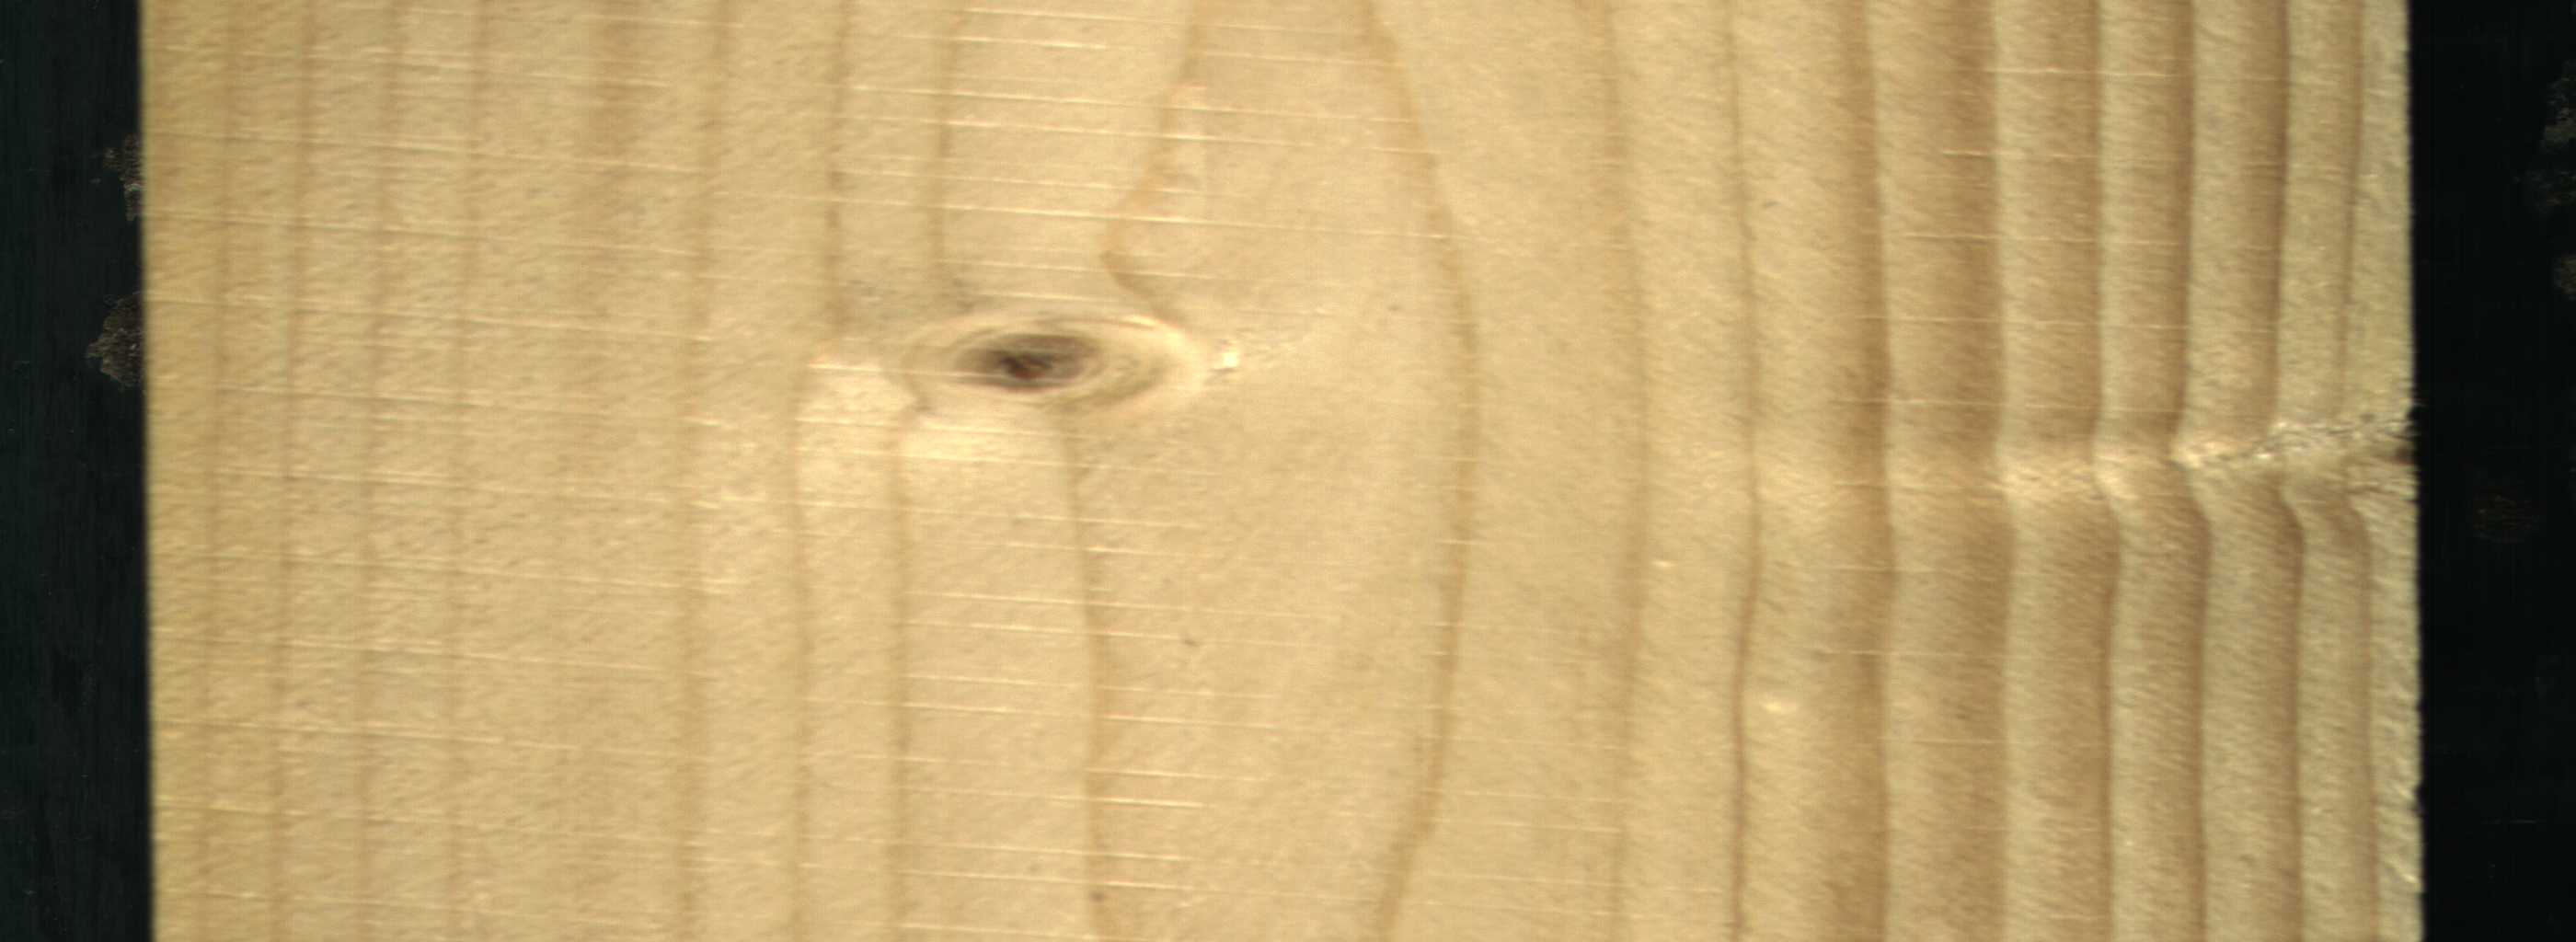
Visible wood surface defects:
Live_Knot